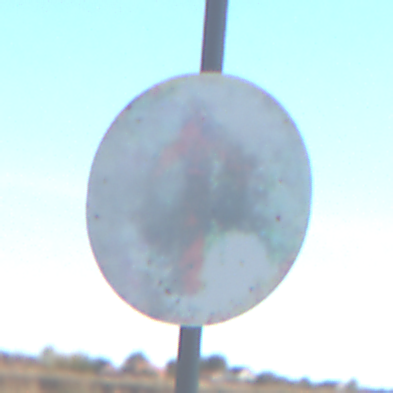
Verkehrszeichen: VorgeschriebeneFahrtrichtungGeradeaus
Umgebung: Outdoor, Nature
Tageszeit: MorningAfternoon
Wetter: Clear
Licht: Natural
Jahreszeit: Autumn
Kontrast: HighContrast